Question: I have a ViewPager w/ negative margins set to get an effect like this:

Now, what I want to happen is that when I click on a view to the left or to the right of the current view. It should select that view and call setCurrentItem() on the ViewPager. This works fine with the view to the right of the current item, but not with the view to the left of the current item. When I click on that view, the position that is reported to me is that of the current view.
Here's some code if it helps. This is from PagerAdapter.instantiateItem() where I'm firing on onClick():
'''
@Override
public Object instantiateItem(final ViewGroup container, final int position)
{
cardLayout.setTag(profile);
cardLayout.setOnClickListener(new View.OnClickListener()
{
@Override
public void onClick(View view)
{
// mOnItemClickListener passed in to adapter on initialization
mOnItemClickListener.onItemClick(null, view, position, 0);
// other stuff happens here as well
}
});
}
'''
Entire PagerAdapter class for anyone who is interested:
'''
static class GiveTenPagerAdapter extends PagerAdapter
{
private final int ANIMATION_DURATION;
private ListenerOnGiveTakeClick mListenerOnGiveTakeClick;
private List<GiveTen> mGiveTens;
private Context mContext;
private LayoutInflater mInflater;
private boolean mIsCrossFadeAnimationRunning;
private int mSquarePhotoSideLength;
GiveTenPagerAdapter(List<GiveTen> giveTens, Context context,
ListenerOnGiveTakeClick listenerOnGiveTakeClick)
{
mGiveTens = giveTens;
mContext = context;
mListenerOnGiveTakeClick = listenerOnGiveTakeClick;
mInflater = (LayoutInflater) context.getSystemService(Context.LAYOUT_INFLATER_SERVICE);
ANIMATION_DURATION = mContext.getResources().getInteger(android.R.integer.config_mediumAnimTime);
}
List<GiveTen> getGiveTens()
{
return this.mGiveTens;
}
@Override
public int getCount()
{
return mGiveTens.size();
}
@Override
public boolean isViewFromObject(View view, Object o)
{
return view == o;
}
@Override
public Object instantiateItem(final ViewGroup container, final int position)
{
Logger.d("position=" + position);
final GiveTen giveTen = mGiveTens.get(position);
final UserProfile profile = giveTen.getUserProfile();
final RelativeLayout cardLayout = (RelativeLayout) mInflater.inflate(R.layout.give_ten_card, null);
final RelativeLayout profilePicLayout = (RelativeLayout) cardLayout.findViewById(R.id.give_ten_profile_pic_layout);
final ImageView profileImageView = (ImageView) cardLayout.findViewById(R.id.give_ten_profile_pic);
final View viewFiller = cardLayout.findViewById(R.id.view_filler);
final int RADIUS = Math.round(mContext.getResources().getDimension(R.dimen.give_ten_card_corner_radius));
profileImageView.getViewTreeObserver().addOnPreDrawListener(new ViewTreeObserver.OnPreDrawListener()
{
@Override
public boolean onPreDraw()
{
profileImageView.getViewTreeObserver().removeOnPreDrawListener(this);
//kv Using Math.max() to ensure that at least 1 dimension is positive
//kv in case of some fucked up situation where the measured width and
//kv height returns 0
int widthProfileImageView = Math.max(profileImageView.getMeasuredWidth(), 1);
int heightCardLayout = Math.max(profileImageView.getMeasuredHeight(), 1);
//kv Somehow we can get into a situation where we in this PreDrawListener and there
//kv are not give tens, which of course gives us a crash on mGiveTens.get(position)
//kv If we find ourselves in that case, just show icon_photo_placement_lg
if (mGiveTens.size() > 0)
{
Picasso picasso = Picasso.with(Bakery.getInstance());
picasso.setIndicatorsEnabled(BuildConfig.DEBUG);
picasso.load(mGiveTens.get(position).getUserProfile().getProfilePic().getUrl())
.noFade()
.resize(widthProfileImageView, heightCardLayout)
.centerCrop()
.transform(new PicassoTransformationRounded(RADIUS, 0))
.into(profileImageView);
}
else
{
profileImageView.setImageResource(R.drawable.icon_photo_placement_lg);
}
return true;
}
});
TextView profilePicGenderCriteriaTextView = (TextView) cardLayout.findViewById(R.id.give_ten_profile_pic_textview_gender_criteria);
TextView profilePicCityTextView = (TextView) cardLayout.findViewById(R.id.give_ten_profile_pic_textview_city);
if (profile.getCriteriaGender().equals("m"))
{
profilePicGenderCriteriaTextView.setText(R.string.give_ten_text_gender_criteria_male);
}
else
{
profilePicGenderCriteriaTextView.setText(R.string.give_ten_text_gender_criteria_female);
}
String cityText = mContext.getResources().getString(R.string.give_ten_profile_pic_text_city_prefix)
+ " "
+ mGiveTens.get(position).getUserProfile().getCity()
+ ", "
+ mGiveTens.get(position).getUserProfile().getState();
profilePicCityTextView.setText(cityText);
container.addView(cardLayout);
final RelativeLayout giveTenDetailsLayout = getDetailsLayout(cardLayout, giveTen);
viewFiller.setOnClickListener(new View.OnClickListener()
{
@Override
public void onClick(View view)
{
Logger.d("view=" + view);
boolean shouldCrossFade = !mListenerOnGiveTakeClick.onGiveTenClick(position - 1, true);
if (mIsCrossFadeAnimationRunning == false && position > 0 && shouldCrossFade)
{
crossfadeViews(profilePicLayout, giveTenDetailsLayout);
ManagerAnalytics.sendEvent(ManagerAnalytics.EVENT_VISITED_GIVE_TEN_CARD, ManagerAnalytics.ST1_PAGEVIEW);
}
}
});
View.OnClickListener onClickListener = new View.OnClickListener()
{
@Override
public void onClick(View view)
{
Logger.d("view=" + view);
boolean shouldCrossFade = !mListenerOnGiveTakeClick.onGiveTenClick(position, false);
if (mIsCrossFadeAnimationRunning == false && shouldCrossFade)
{
crossfadeViews(giveTenDetailsLayout, profilePicLayout);
ManagerAnalytics.sendEvent(ManagerAnalytics.EVENT_VISITED_GIVE_TEN_CARD, ManagerAnalytics.ST1_PAGEVIEW);
}
}
};
cardLayout.setOnClickListener(onClickListener);
ScrollView giveTenCardDetailScrollContainer = (ScrollView) cardLayout.findViewById(R.id.give_ten_card_detail_scroll_container);
if (giveTenCardDetailScrollContainer != null)
{
LinearLayout giveTenDetailsFieldLayout = (LinearLayout) giveTenCardDetailScrollContainer.findViewById(R.id.give_ten_detail_fields_layout);
giveTenDetailsFieldLayout.setTag(profile);
giveTenDetailsFieldLayout.setOnClickListener(new View.OnClickListener()
{
@Override
public void onClick(View view)
{
Logger.d("view=" + view);
boolean shouldCrossFade = !mListenerOnGiveTakeClick.onGiveTenClick(position, false);
if (mIsCrossFadeAnimationRunning == false && shouldCrossFade)
{
crossfadeViews(profilePicLayout, giveTenDetailsLayout);
ManagerAnalytics.sendEvent(ManagerAnalytics.EVENT_VISITED_GIVE_TEN_CARD, ManagerAnalytics.ST1_PAGEVIEW);
}
}
});
}
return cardLayout;
}
private void crossfadeViews(final View view1, final View view2)
{
final View visibleView, invisibleView;
if (view1.getVisibility() == View.VISIBLE)
{
visibleView = view1;
invisibleView = view2;
}
else
{
visibleView = view2;
invisibleView = view1;
}
mIsCrossFadeAnimationRunning = true;
invisibleView.setAlpha(0.0f);
invisibleView.setVisibility(View.VISIBLE);
invisibleView.animate()
.alpha(1.0f)
.setDuration(ANIMATION_DURATION)
.setListener(new AnimatorListenerAdapter()
{
@Override
public void onAnimationEnd(Animator animation)
{
mIsCrossFadeAnimationRunning = false;
}
});
visibleView.animate()
.alpha(0.0f)
.setDuration(ANIMATION_DURATION)
.setListener(new AnimatorListenerAdapter()
{
@Override
public void onAnimationEnd(Animator animation)
{
visibleView.setVisibility(View.GONE);
mIsCrossFadeAnimationRunning = false;
}
});
}
public void crossFadeViews(View view)
{
final RelativeLayout giveTenDetailLayout = (RelativeLayout) view.findViewById(R.id.give_ten_detail_layout);
final RelativeLayout profilePicLayout = (RelativeLayout) view.findViewById(R.id.give_ten_profile_pic_layout);
crossfadeViews(profilePicLayout, giveTenDetailLayout);
}
private RelativeLayout getDetailsLayout(View parent, GiveTen giveTen)
{
RelativeLayout giveTenDetailsLayout = (RelativeLayout) parent.findViewById(R.id.give_ten_detail_layout);
UserProfile profile = giveTen.getUserProfile();
TextView genderCriteriaTextView = (TextView) giveTenDetailsLayout.findViewById(R.id.give_ten_detail_gender_criteria_textview);
if (profile.getCriteriaGender().equals("m"))
{
genderCriteriaTextView.setText(R.string.give_ten_text_gender_criteria_male);
}
else
{
genderCriteriaTextView.setText(R.string.give_ten_text_gender_criteria_female);
}
TextView cityTextView = (TextView) giveTenDetailsLayout.findViewById(R.id.give_ten_detail_city_textview);
cityTextView.setText(profile.getCity() + ", " + giveTen.getUserProfile().getState());
TextView ageTextView = (TextView) giveTenDetailsLayout.findViewById(R.id.give_ten_detail_age_textview);
ageTextView.setText(mContext.getResources().getString(R.string.give_ten_text_age)
+ " "
+ DateUtils.getAgeFromBirthday(profile.getBirthday()));
TextView heightTextView = (TextView) giveTenDetailsLayout.findViewById(R.id.give_ten_detail_height_textview);
heightTextView.setText(mContext.getResources().getString(R.string.give_ten_text_height)
+ " "
+ profile.getHeightFeet()
+ "'"
+ profile.getHeightInches());
TextView religionTextView = (TextView) giveTenDetailsLayout.findViewById(R.id.give_ten_detail_religion_textview);
religionTextView.setText((mContext.getResources().getStringArray(R.array.religion)[Religion.getIndex(profile.getReligionApiParam())]));
TextView educationTextView0 = (TextView) giveTenDetailsLayout.findViewById(R.id.give_ten_detail_education_1_textview);
TextView educationTextView1 = (TextView) giveTenDetailsLayout.findViewById(R.id.give_ten_detail_education_2_textview);
List<String> education = profile.getEducation();
List<Degree> degree = profile.getListDegrees();
if (education.size() > 0)
{
if (degree.size() > 0)
{
educationTextView0.setText(education.get(0) + "/" + degree.get(0).toString().toLowerCase());
}
else
{
educationTextView0.setText(education.get(0));
}
if (education.size() > 1)
{
if (degree.size() > 1)
{
educationTextView1.setText(education.get(1) + "/" + degree.get(1).toString().toLowerCase());
}
else
{
educationTextView1.setText(education.get(1));
}
educationTextView1.setVisibility(View.VISIBLE);
}
}
TextView occupation = (TextView) giveTenDetailsLayout.findViewById(R.id.give_ten_detail_occupation_textview);
occupation.setText(profile.getOccupation());
final List<ImageView> giveTenDetailPics = new ArrayList<ImageView>();
giveTenDetailPics.add((ImageView) giveTenDetailsLayout.findViewById(R.id.give_ten_detail_pic_1));
giveTenDetailPics.add((ImageView) giveTenDetailsLayout.findViewById(R.id.give_ten_detail_pic_2));
giveTenDetailPics.add((ImageView) giveTenDetailsLayout.findViewById(R.id.give_ten_detail_pic_3));
giveTenDetailPics.add((ImageView) giveTenDetailsLayout.findViewById(R.id.give_ten_detail_pic_4));
//kv Calculate length of side for photos
float widthPhotoLayout = ViewUtils.getScreenWidth() -
2 * mContext.getResources().getDimension(R.dimen.give_ten_layout_margin_side) -
2 * mContext.getResources().getDimension(R.dimen.give_ten_detail_margin_side) -
6 * mContext.getResources().getDimension(R.dimen.give_ten_photo_margin_side);
mSquarePhotoSideLength = (int) (widthPhotoLayout / 4);
List<Photo> detailPhotos = profile.getPhotos();
for (int i = 0; i < detailPhotos.size(); i++)
{
final ImageView imageView = giveTenDetailPics.get(i);
final Photo photo = detailPhotos.get(i);
final String url = photo.getUrlThumbnail();
Logger.d("about to display " + url + ", length=" + mSquarePhotoSideLength);
Picasso.with(mContext)
.load(url)
.noFade()
.resize(mSquarePhotoSideLength, mSquarePhotoSideLength)
.placeholder(R.drawable.icon_photo_placement_s)
.into(imageView, new Callback()
{
@Override
public void onSuccess()
{
//Logger.e("success on " + url);
}
@Override
public void onError()
{
Logger.e("error");
}
});
}
return giveTenDetailsLayout;
}
@Override
public void destroyItem(ViewGroup container, int position, Object object)
{
container.removeView((View) object);
}
}
'''
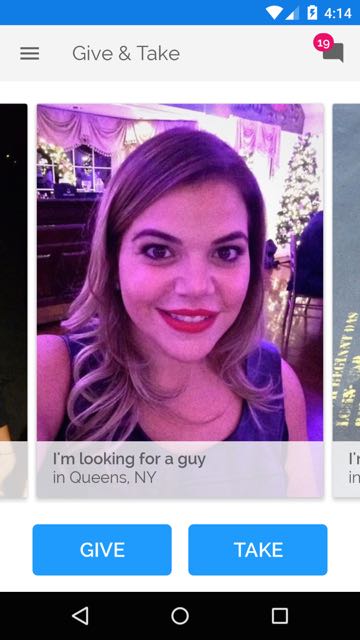
Answer: You could intercept touch events and get coordinates from that event.
'''
if(event.getRawX() < margin && canGoLeft){
goLeft();
}
else if(event.getRawX() > screenWidth - margin && canGoRight) {
goRight();
}
else {
// We are not interested in this event, pass it down the food chain
}
'''